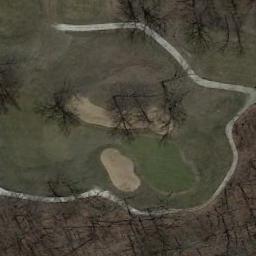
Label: golf_course